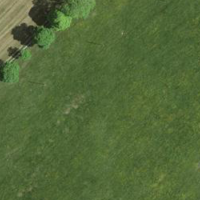
EUNIS habitat code: 52
Species observed at this site:
Dactylorhiza maculata